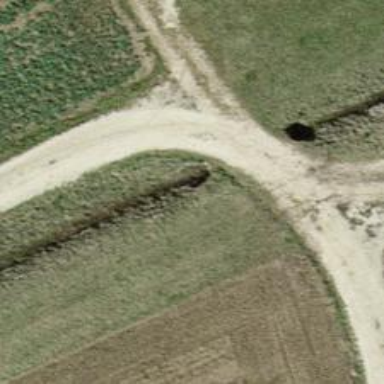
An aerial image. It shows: Agricultural track crossing bridge with grade 3 surface.